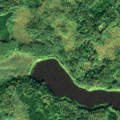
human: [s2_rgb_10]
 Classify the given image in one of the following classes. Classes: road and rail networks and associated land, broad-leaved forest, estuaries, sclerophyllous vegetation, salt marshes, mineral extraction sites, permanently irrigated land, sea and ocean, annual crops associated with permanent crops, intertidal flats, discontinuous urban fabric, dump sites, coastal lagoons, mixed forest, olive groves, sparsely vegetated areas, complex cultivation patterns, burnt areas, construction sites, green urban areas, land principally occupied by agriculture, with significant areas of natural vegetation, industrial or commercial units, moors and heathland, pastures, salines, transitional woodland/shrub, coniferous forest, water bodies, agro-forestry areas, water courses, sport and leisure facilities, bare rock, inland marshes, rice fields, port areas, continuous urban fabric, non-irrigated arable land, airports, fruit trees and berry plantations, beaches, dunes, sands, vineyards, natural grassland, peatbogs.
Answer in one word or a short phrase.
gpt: complex cultivation patterns, coniferous forest, mixed forest, water bodies